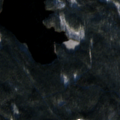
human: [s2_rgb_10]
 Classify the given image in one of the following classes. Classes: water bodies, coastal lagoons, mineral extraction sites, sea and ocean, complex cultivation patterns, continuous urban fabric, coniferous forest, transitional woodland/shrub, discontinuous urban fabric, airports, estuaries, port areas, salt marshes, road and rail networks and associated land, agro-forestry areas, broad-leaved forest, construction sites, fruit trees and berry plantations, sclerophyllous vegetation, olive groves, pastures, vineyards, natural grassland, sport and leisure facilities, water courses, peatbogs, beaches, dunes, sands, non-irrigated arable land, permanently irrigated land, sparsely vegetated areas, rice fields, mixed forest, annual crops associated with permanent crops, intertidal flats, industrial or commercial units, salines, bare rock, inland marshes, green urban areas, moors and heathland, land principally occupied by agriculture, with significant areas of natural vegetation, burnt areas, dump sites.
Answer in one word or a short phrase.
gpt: coniferous forest, water bodies